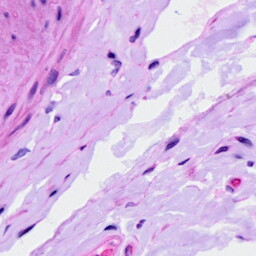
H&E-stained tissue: Ovarian